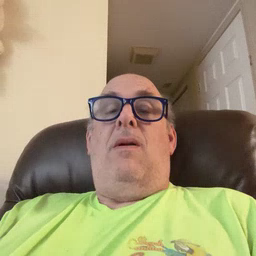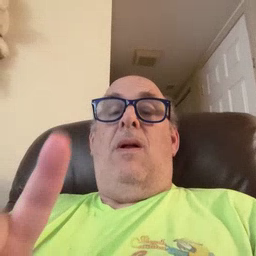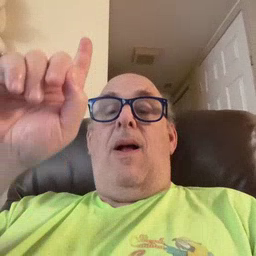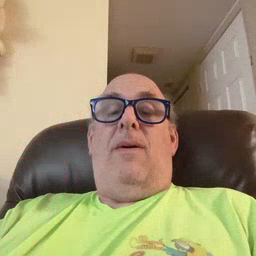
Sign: up